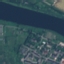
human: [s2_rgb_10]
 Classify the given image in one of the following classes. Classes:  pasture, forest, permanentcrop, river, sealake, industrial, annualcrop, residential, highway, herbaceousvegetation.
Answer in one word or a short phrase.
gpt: River